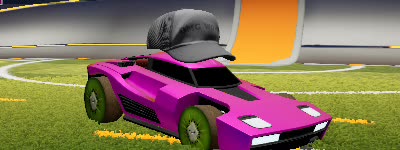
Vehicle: breakout